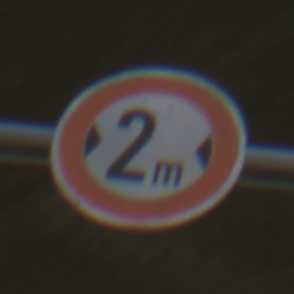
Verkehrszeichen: TatsaechlicheBreite2
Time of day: SunriseSunset
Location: Outdoor (Suburban)
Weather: PartlyCloudy
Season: NotSpecified
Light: Natural